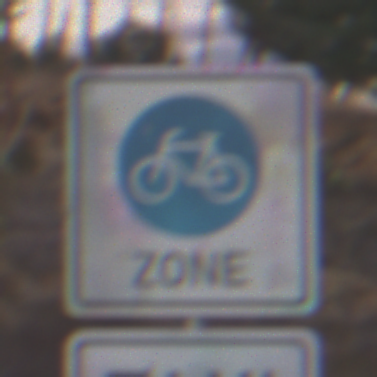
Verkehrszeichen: BeginnFahrradzone
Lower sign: BesondereFahrzeugeUndTransportgueter1
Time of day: SunriseSunset
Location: Outdoor (Suburban)
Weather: PartlyCloudy
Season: NotSpecified
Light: Natural